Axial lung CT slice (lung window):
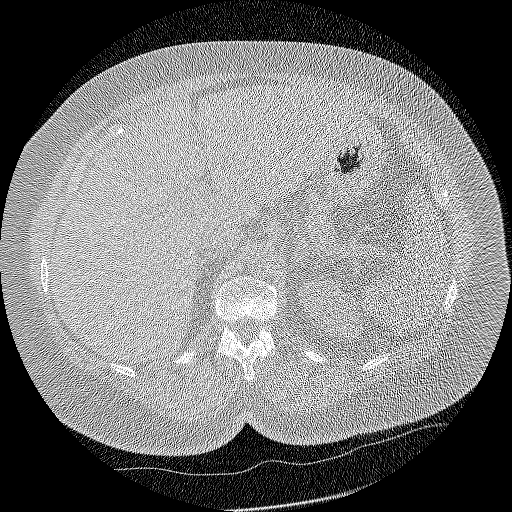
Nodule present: no